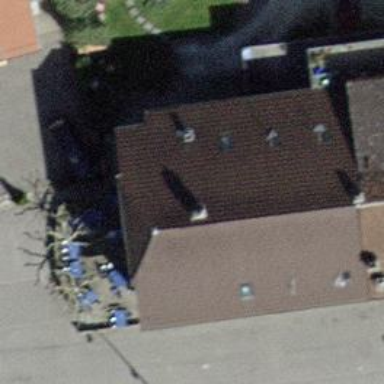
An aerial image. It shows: Hotel with restaurant.